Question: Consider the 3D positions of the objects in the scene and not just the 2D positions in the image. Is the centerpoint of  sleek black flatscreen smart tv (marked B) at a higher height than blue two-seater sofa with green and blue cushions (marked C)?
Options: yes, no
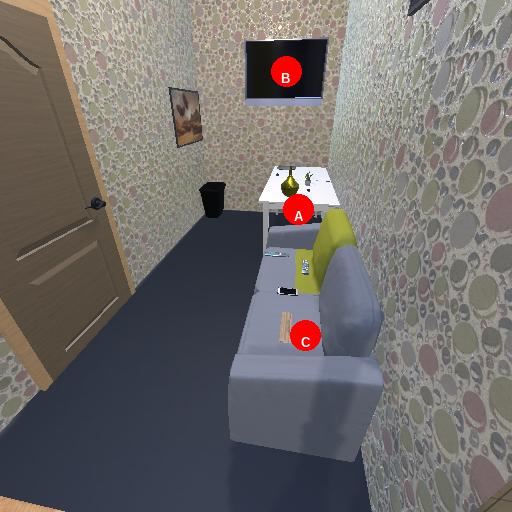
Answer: yes